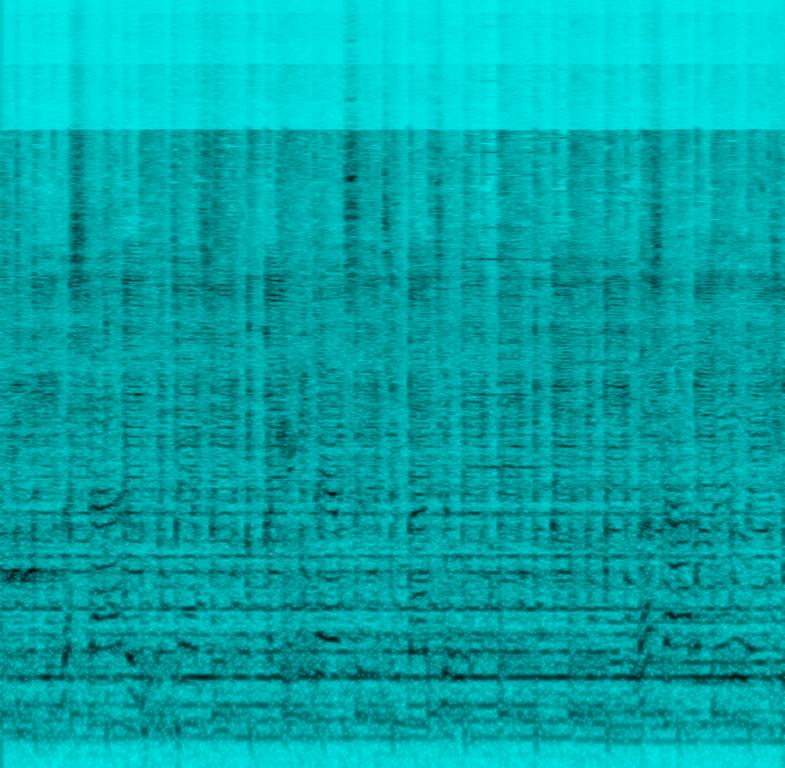
This file contains a backing track with acoustic drums holding a steady groove without any changes along with a repeating bassline. A padsound is playing in the background along with a high pitched melody entering for a moment. The e-guitar is strumming rhythmically chords along with the bass walking down the fretboard. The male voice singing sounds like not being a part of the track playing. This is an amateur recording. This song may be playing at a karaoke night.